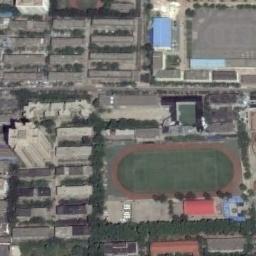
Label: ground_track_field